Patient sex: M
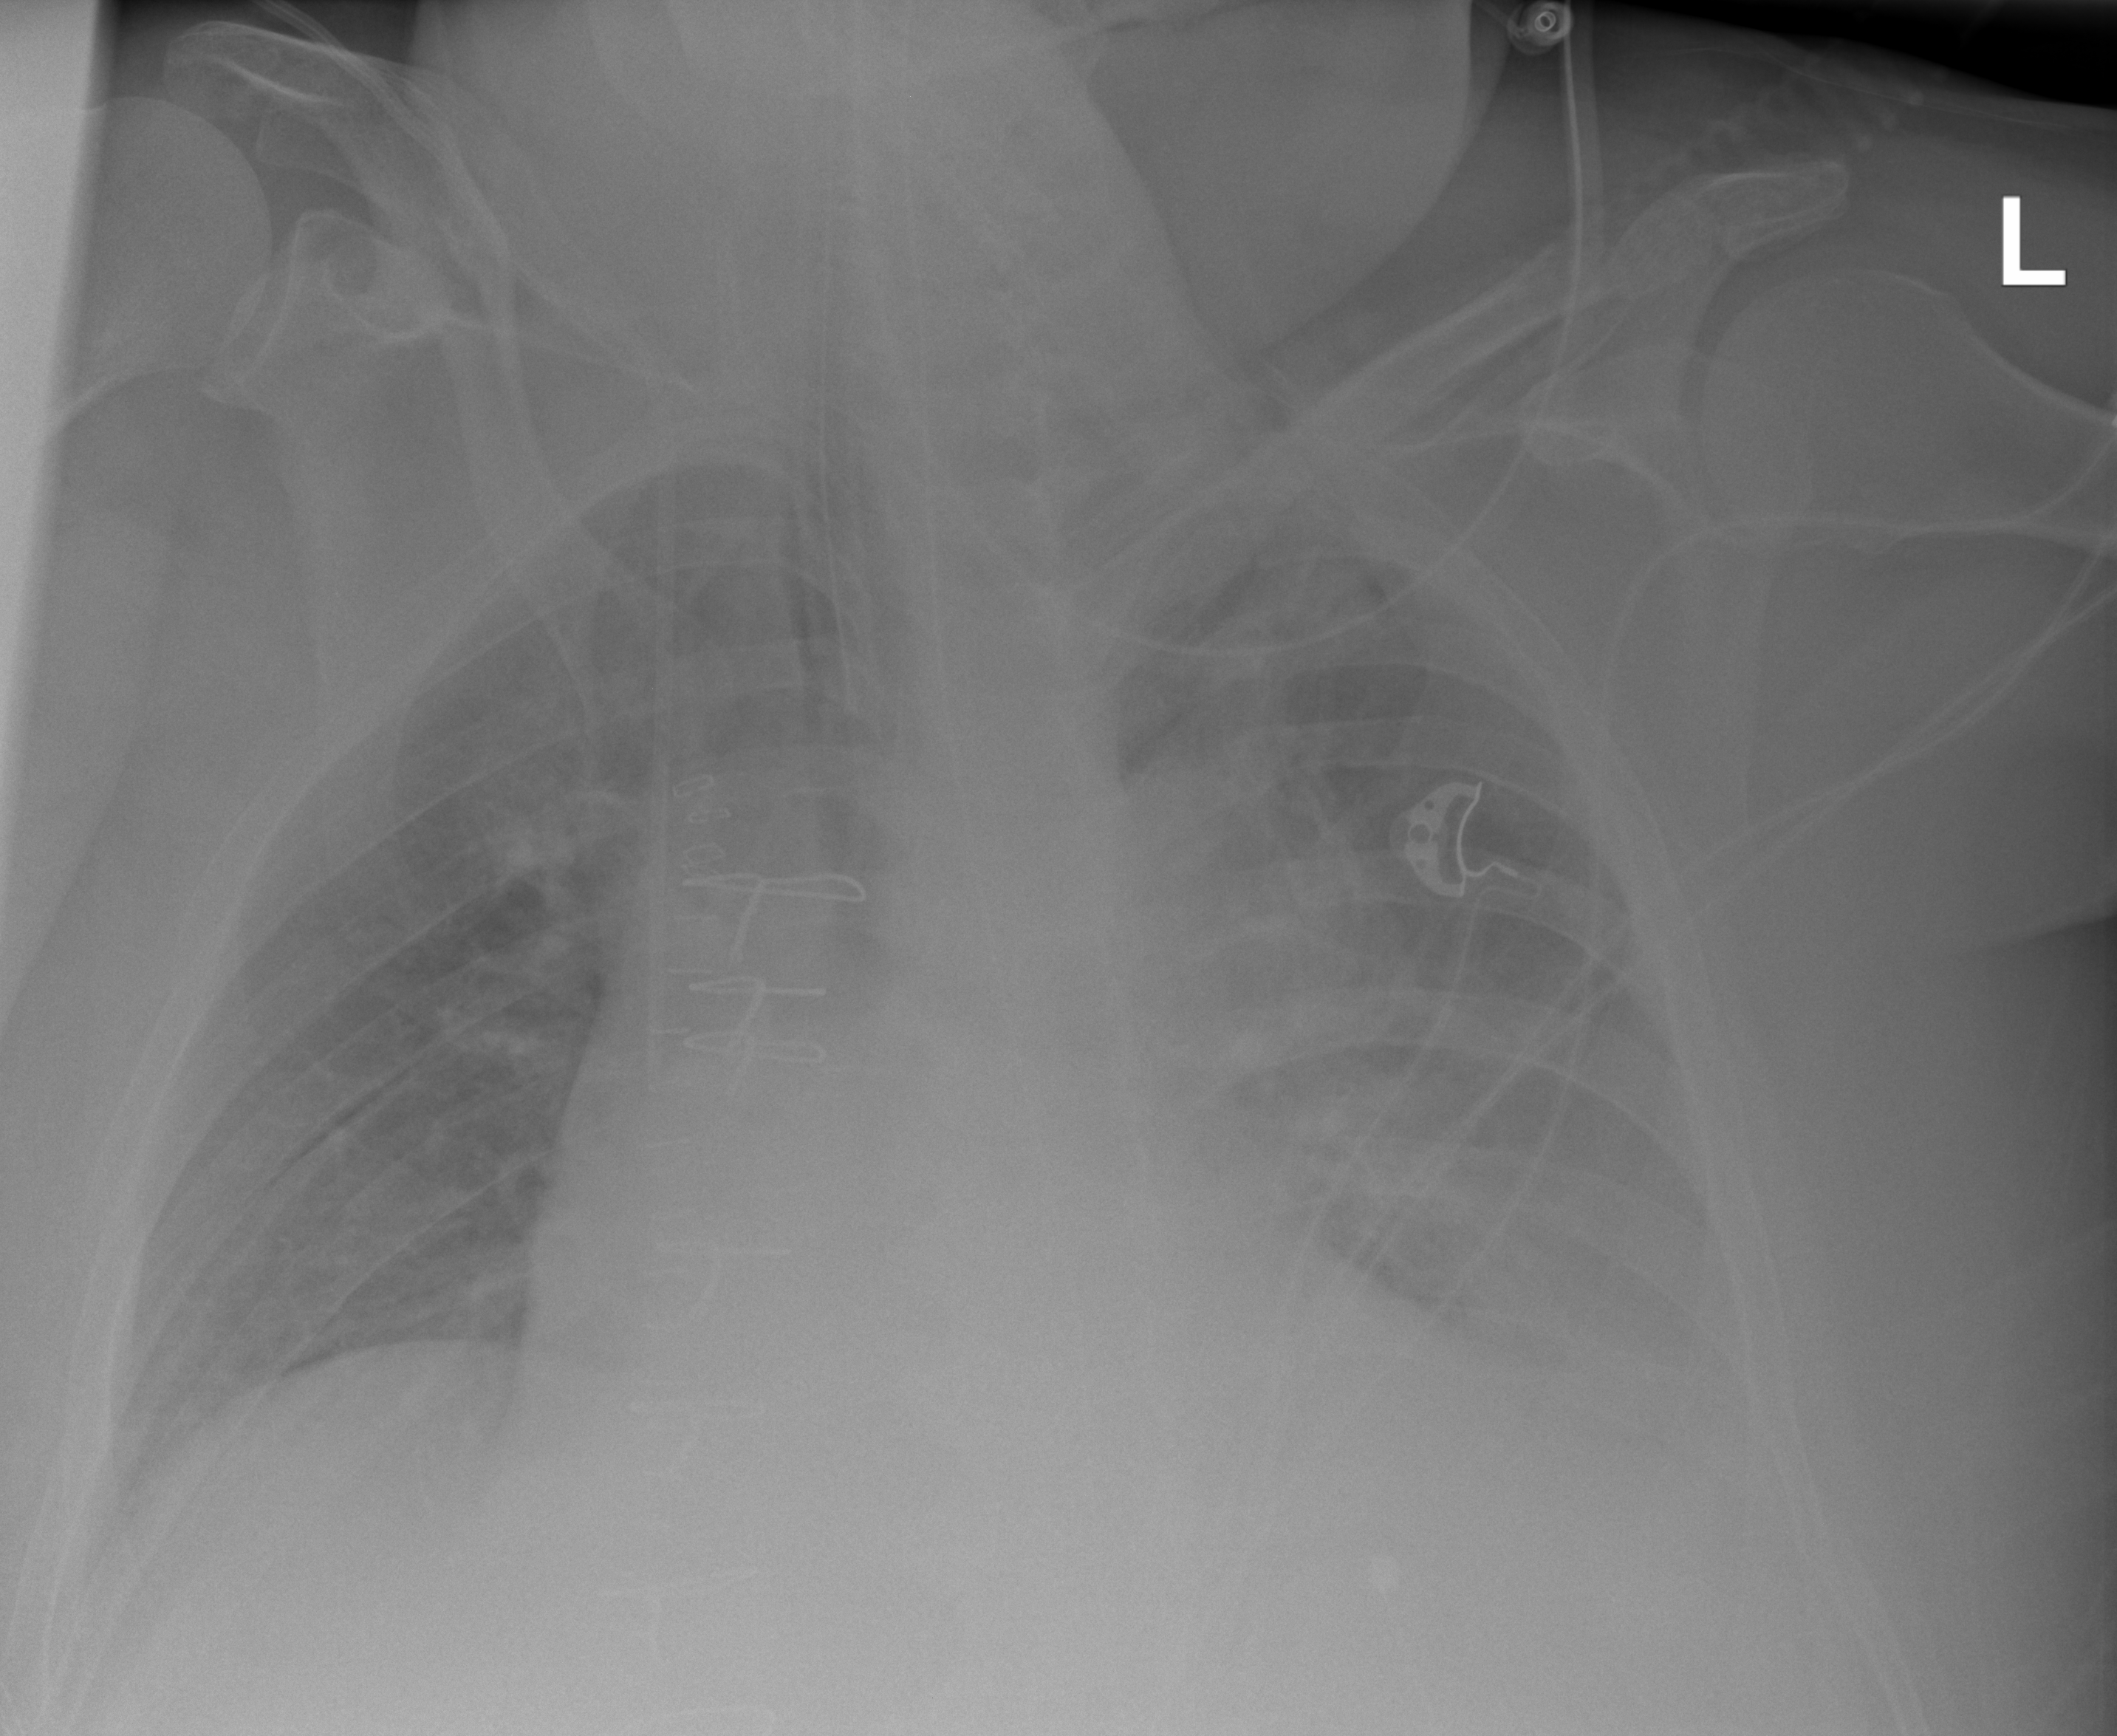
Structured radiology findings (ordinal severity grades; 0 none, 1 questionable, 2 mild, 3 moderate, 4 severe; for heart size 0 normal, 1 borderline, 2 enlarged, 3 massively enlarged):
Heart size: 2
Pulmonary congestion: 2
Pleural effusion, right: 0
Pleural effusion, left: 2
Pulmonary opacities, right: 2
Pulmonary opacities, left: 2
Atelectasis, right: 2
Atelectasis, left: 2